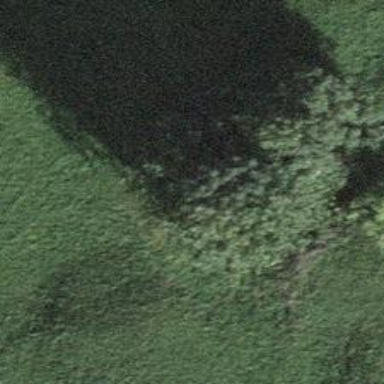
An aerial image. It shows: Beautiful tree in nature.